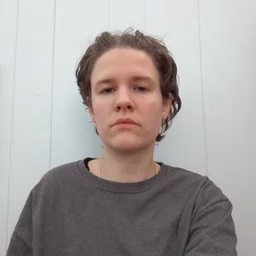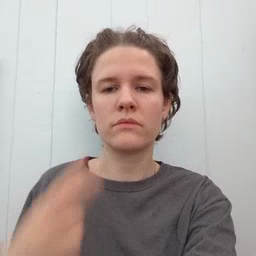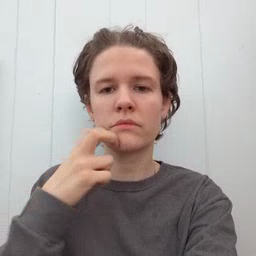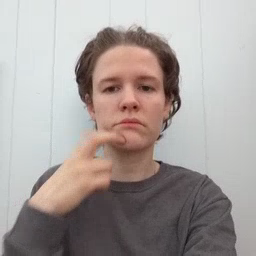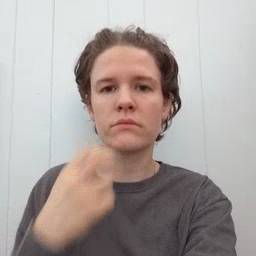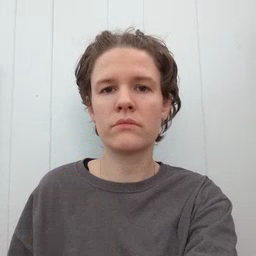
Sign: gum